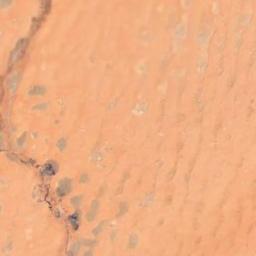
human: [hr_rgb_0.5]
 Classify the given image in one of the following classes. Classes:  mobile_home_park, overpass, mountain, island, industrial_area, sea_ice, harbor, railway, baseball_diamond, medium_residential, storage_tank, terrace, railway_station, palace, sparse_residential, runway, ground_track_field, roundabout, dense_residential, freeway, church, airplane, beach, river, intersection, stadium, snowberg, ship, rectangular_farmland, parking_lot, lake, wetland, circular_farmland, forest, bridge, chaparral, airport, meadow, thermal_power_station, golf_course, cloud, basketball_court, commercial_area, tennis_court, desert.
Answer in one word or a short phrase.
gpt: desert